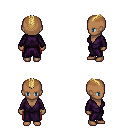
a pixel art fantasy rpg character, female body template, human, dark skin, purple robe, red pants, blonde short mohawk hairstyle, four views (front, back, left, right), 2x2 character sprite sheet, small pixel art, hard edges, no anti-aliasing